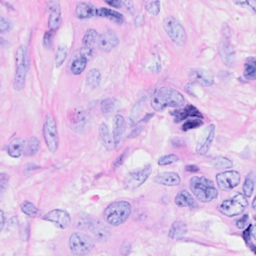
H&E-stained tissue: Breast